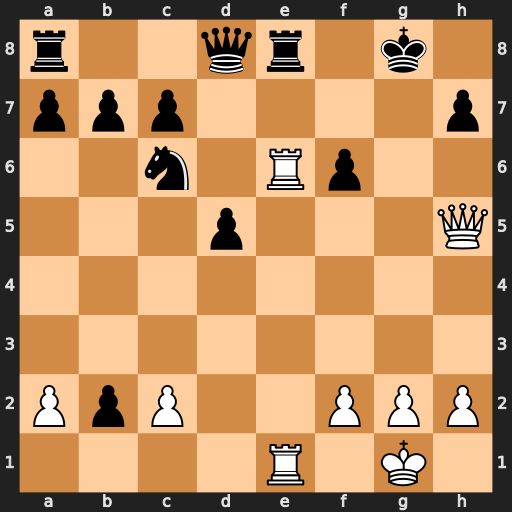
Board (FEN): r2qr1k1/ppp4p/2n1Rp2/3p3Q/8/8/PpP2PPP/4R1K1
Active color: w
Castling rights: -
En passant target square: -
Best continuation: Rxe8+ Qxe8 Rxe8+ Rxe8 Qxe8+